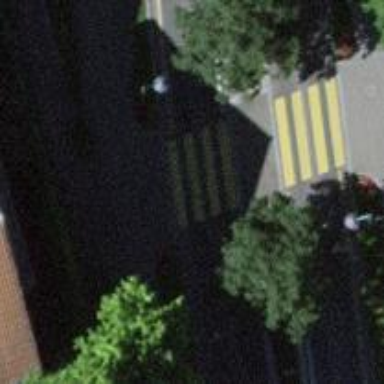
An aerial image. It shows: Uncontrolled zebra crossing with zebra markings.